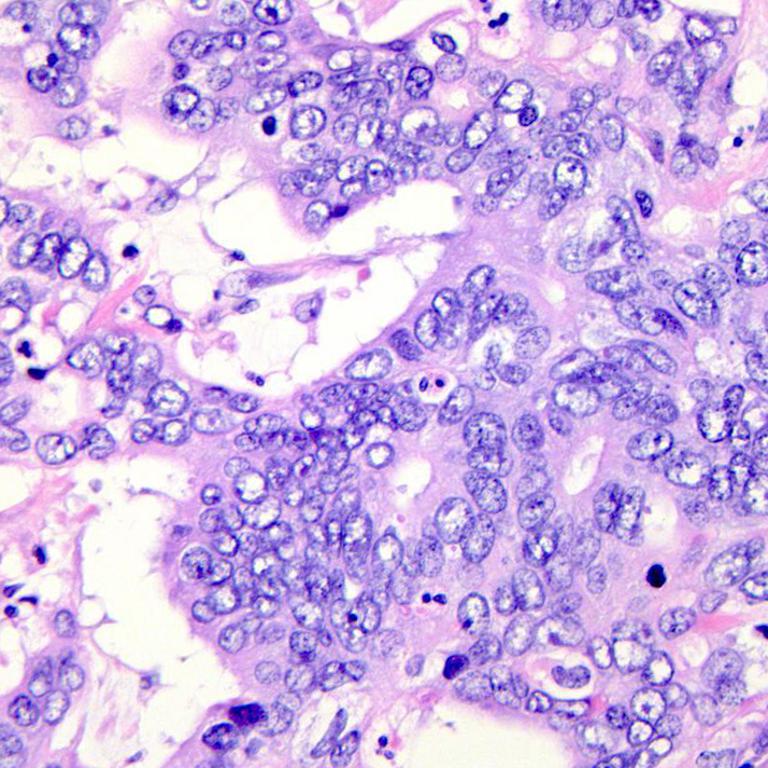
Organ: colon
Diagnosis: adenocarcinomas